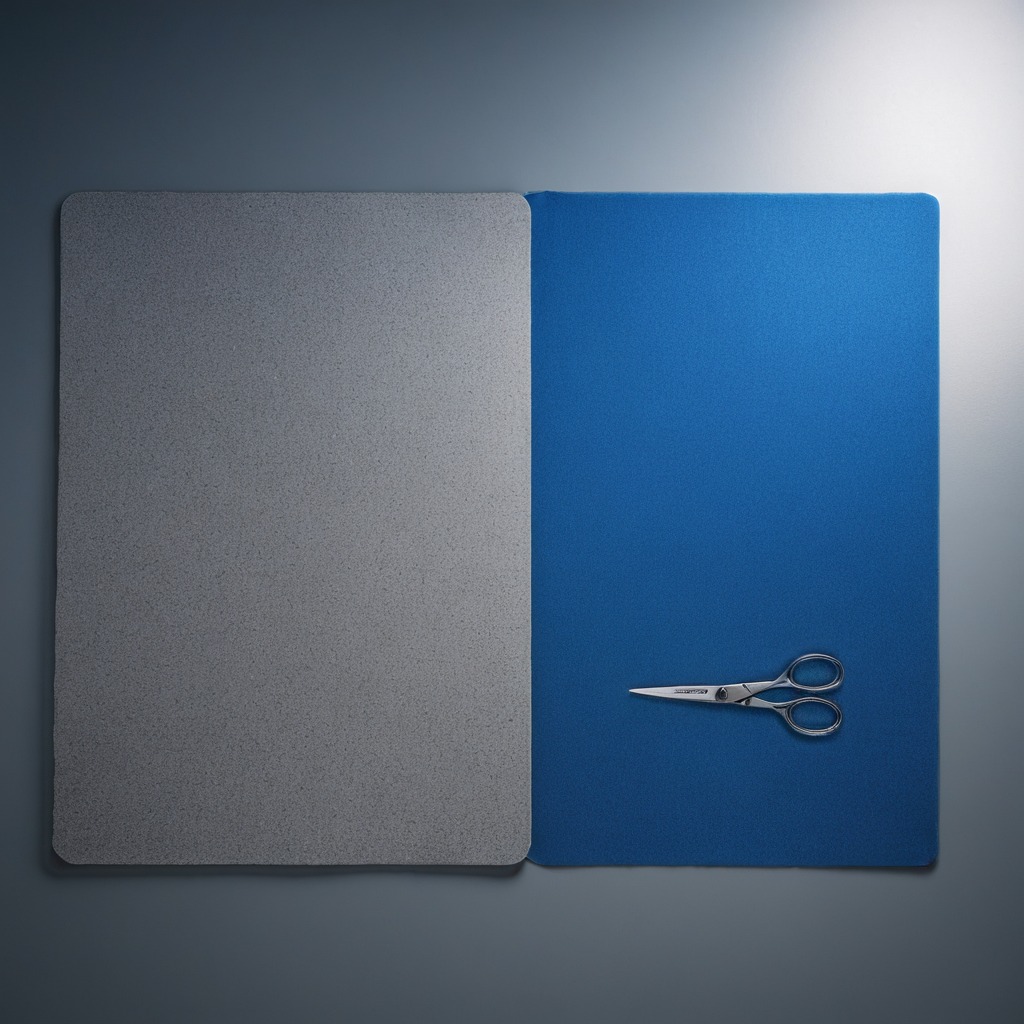
A scissor lying on a clean granite tabletop covered with a blue rubber mat inside a workshop under bright overhead lighting crisp shadows high clarity worn but beneath the mat